Question: i implement a network simulation in Simulink/SimEvents (2018b) containing a Ethernet bus, which consists of three different subsystems like shown in the figure.

The blocks send entities to each other. This results to a quite complex scene, i'd like to improve by changing the position of the ports (like input port and output port on the same side of the subsystem). I haven't found a way how to do it.
I hope someone can help me.
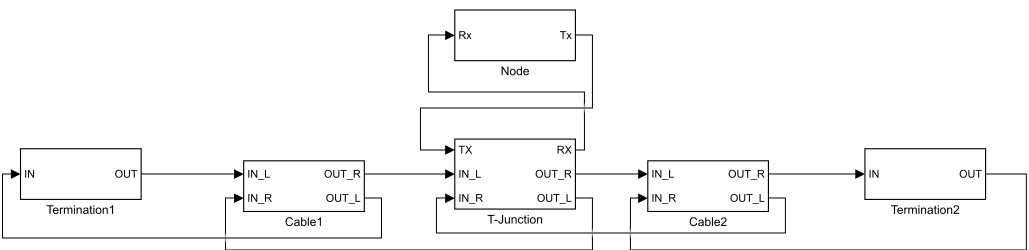
Answer: It's not possible. Inports and Outports are always positioned on opposite sides of the block, and cannot be changed.
The exceptions are trigger and/or enable ports, which appear on a side which doesn't have inports or outports - but they can't be changed either.
In early versions of SimEvents you could position inports and outports on the same side, however I believe that functionality was removed in about R2017a or thereabouts.
In your case you could rotate your Node block to tidy up those connections, but there's nothing you can really do with the other signals crossing each other. (You could use 'GoTo' and 'From' blocks, although I'm not a fan of doing that.)